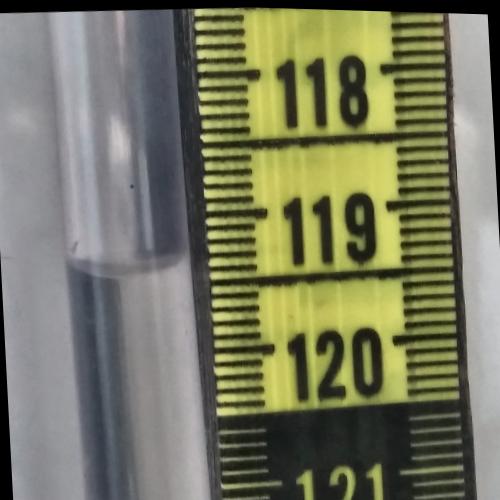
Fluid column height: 119.4 cm